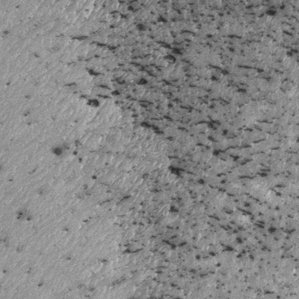
Label: frost